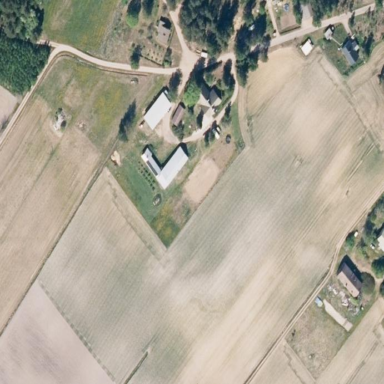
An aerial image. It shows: Farmyard area.